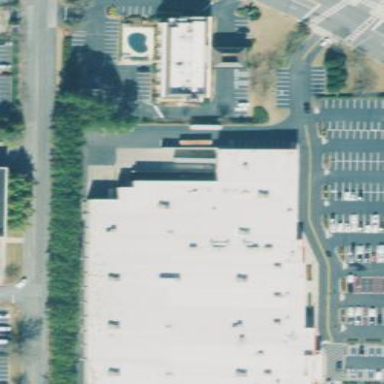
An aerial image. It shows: Department store building.